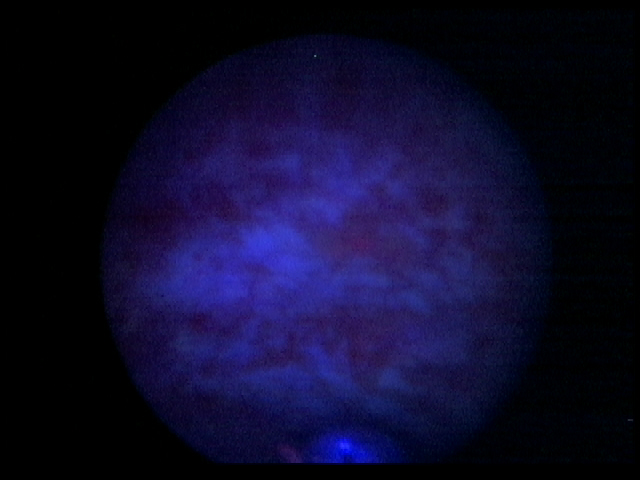
Modality: BLC
Class: Non-malignant
Subclass: NephrogenicAdenoma
Lesion: L1
Morphology: Non-papillary
Bladder cancer association: No